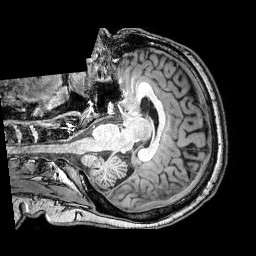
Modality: T1w
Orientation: axial
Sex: male
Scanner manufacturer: philips
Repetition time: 0.008233 s
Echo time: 0.00377 s